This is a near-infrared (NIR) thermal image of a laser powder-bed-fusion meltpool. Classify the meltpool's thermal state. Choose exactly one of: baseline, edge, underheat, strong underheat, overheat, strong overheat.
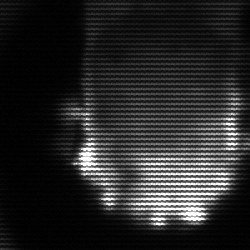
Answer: baseline